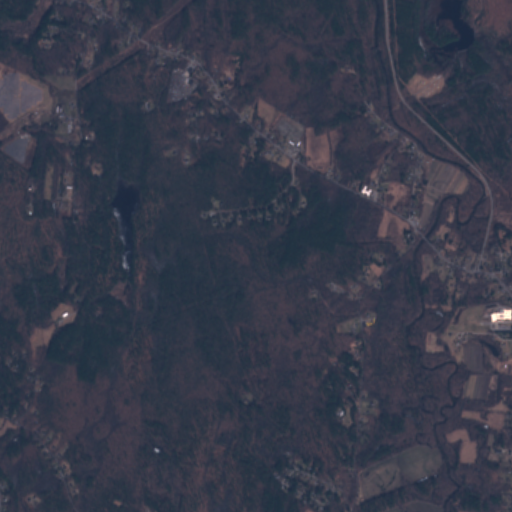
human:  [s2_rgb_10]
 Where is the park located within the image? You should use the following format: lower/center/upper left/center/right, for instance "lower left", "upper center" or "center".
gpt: The park is located in the center right of the image.
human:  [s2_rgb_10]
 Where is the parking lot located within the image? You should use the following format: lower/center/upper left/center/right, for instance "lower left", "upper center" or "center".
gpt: The parking lot is located in the upper left of the image.
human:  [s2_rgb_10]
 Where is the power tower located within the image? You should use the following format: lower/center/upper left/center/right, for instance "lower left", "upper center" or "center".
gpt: The power tower is located in the upper left of the image.
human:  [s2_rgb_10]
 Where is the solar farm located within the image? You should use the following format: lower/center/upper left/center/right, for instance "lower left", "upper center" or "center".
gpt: The solar farm is located in the upper left of the image.
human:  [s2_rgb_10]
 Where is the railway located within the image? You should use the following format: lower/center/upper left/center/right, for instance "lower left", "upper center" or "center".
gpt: The railway is located in the lower left of the image.
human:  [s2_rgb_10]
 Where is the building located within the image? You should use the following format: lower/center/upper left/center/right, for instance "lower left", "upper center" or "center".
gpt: There is no building in the image.